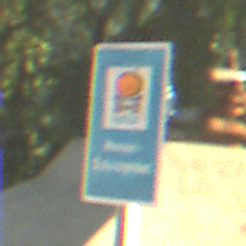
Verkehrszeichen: Wasserschutzgebiet
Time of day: SunriseSunset
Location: Outdoor (Suburban)
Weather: Clear
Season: NotSpecified
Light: Natural